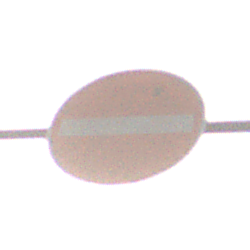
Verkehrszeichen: VerbotDerEinfahrt
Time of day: MorningAfternoon
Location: Outdoor (Nature)
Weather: PartlyCloudy
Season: Winter
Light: Natural